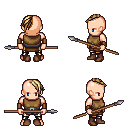
a pixel art fantasy rpg character, male body template, human, light skin, leather chest armor, gold greaves, blonde long mohawk hairstyle, leather bracers, brown shoes, spear, four views (front, back, left, right), 2x2 character sprite sheet, small pixel art, hard edges, no anti-aliasing